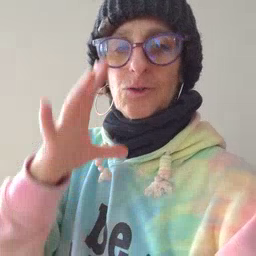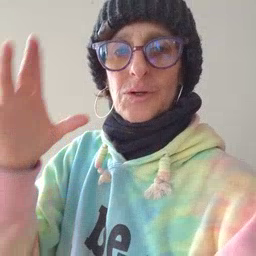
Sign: story